Question: I have installed machine, but i open it show me error like bellow image

when i click on ping button it works fine for me.
i google this problem and 'disable my windows firewall' still it same error on open MySQL Query Browser
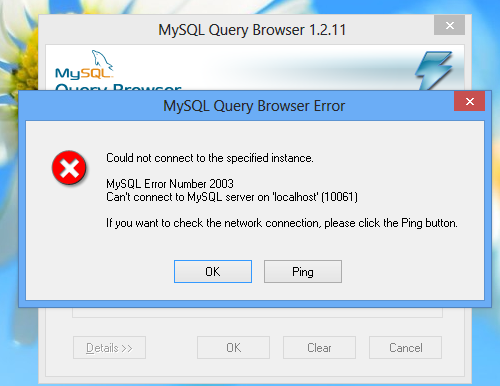
Answer: The server not starting mostly happens with permission issues or installation errors. Please check if there is any permission issues or try to reinstall mysql.
Please check the following link for more info <URL>